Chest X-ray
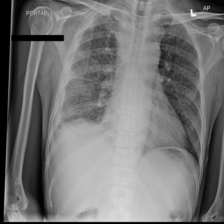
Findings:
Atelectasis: negative
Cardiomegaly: negative
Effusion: negative
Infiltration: positive
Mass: negative
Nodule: positive
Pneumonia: negative
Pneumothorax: negative
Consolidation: negative
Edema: negative
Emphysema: negative
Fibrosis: negative
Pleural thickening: positive
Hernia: negative